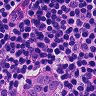
Metastatic tissue present: no